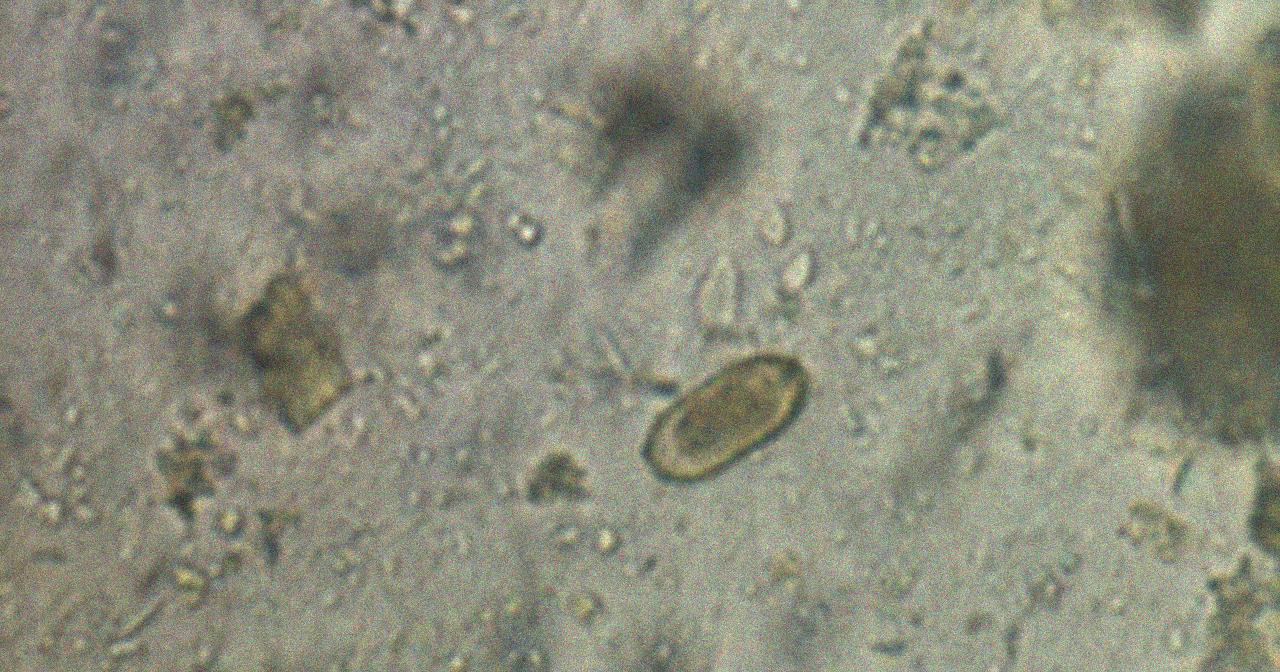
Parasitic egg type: Capillaria philippinensis